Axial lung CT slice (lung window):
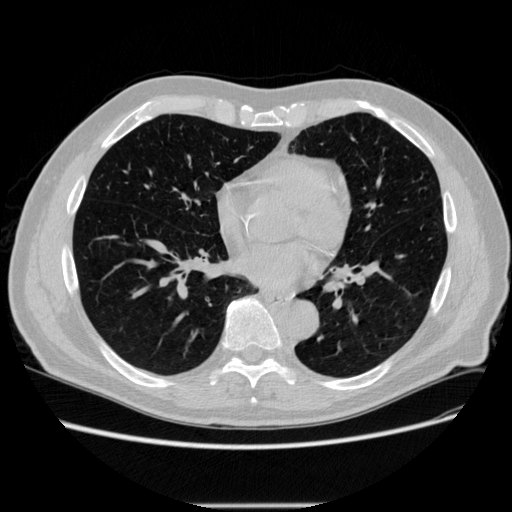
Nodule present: no